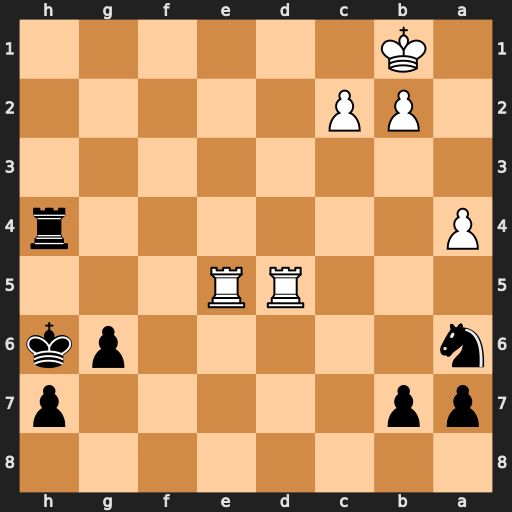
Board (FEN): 8/pp5p/n5pk/3RR3/P6r/8/1PP5/1K6
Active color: b
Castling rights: -
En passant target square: -
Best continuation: Rh1+ Ka2 Nb4+ Kb3 Nxd5